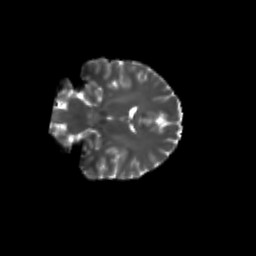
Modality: T2w
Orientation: coronal
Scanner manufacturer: siemens
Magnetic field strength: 3 T
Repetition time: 9.2 s
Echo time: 0.084 s